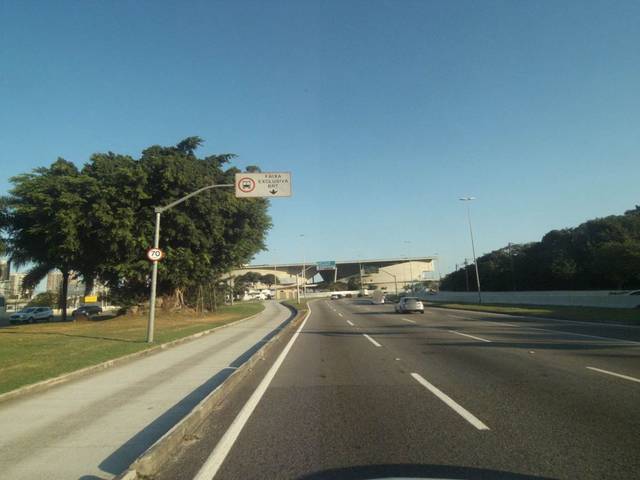
Region: Brazil
Coordinates: -22.996, -43.366